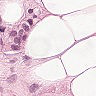
Metastatic tissue present: yes